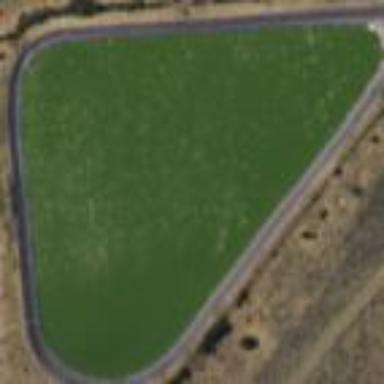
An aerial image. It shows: Body of wastewater.